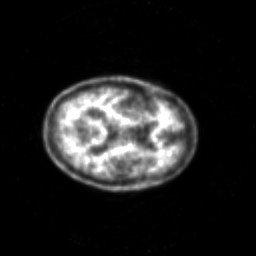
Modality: PET
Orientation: axial
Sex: female
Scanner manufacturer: siemens